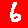
Digit: 6